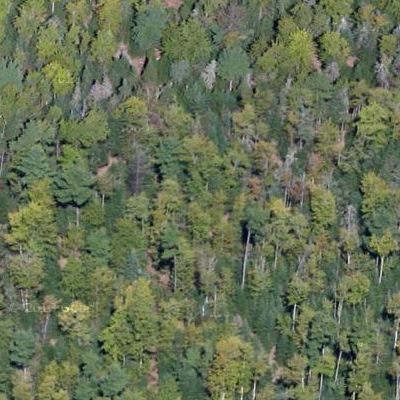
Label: eForest